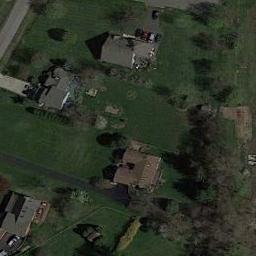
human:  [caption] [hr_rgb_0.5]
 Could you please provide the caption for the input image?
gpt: The medium residential area has some houses and trees on the grass .

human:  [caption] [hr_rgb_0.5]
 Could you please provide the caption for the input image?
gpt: The medium residential is on the grass next to some trees and road .

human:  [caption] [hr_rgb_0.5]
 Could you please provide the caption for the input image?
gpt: There are only a few houses in a mid-sized residential area .

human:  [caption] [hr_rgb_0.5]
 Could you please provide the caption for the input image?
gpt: There are many buildings in medium residential area .

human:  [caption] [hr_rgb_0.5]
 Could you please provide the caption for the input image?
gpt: There are some buildings on a green meadow on the medium residential area .